Question: Am using sencha touch 2.2 to build an application. Here am struck with an overlay issue. I have a celendar view in my app. When a user touch a particular date, i want to show an overlay point to that date column. Everything is done. I just want to point that overlay in to that particular date field. I can point an overlay to a sencha component but not to an html element.

eg i have a div like this one '<div id = 'testdiv'></div>'
i want to point the overlay to that div
tried this one, but no success. Please help me to solve this issue. Thanks
'''
var overlaypanel= Ext.getCmp('overlaypanel');
var comp= Ext.get('testdiv') // here i want to get the id of tapped date column
overlaypanel.showBy(comp);
'''
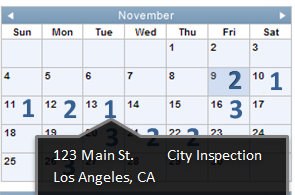
Answer: Your code should be correct - I have created a Sencha Fiddle demonstrating it working. Are there any errors in your app when running the code?
<URL>
'''
// create a DIV
Ext.DomHelper.append(Ext.getBody(), {
tag: 'div',
id: 'mydiv',
html: 'hello',
style: 'position: absolute; top: 50%; left: 50%'
});
// create a Panel
var panel = Ext.create('Ext.Panel', {
html: 'THIS IS SOME TEXT'
});
// get reference to the Div
var div = Ext.get('mydiv');
// show the panel beside it
panel.showBy(div);
'''